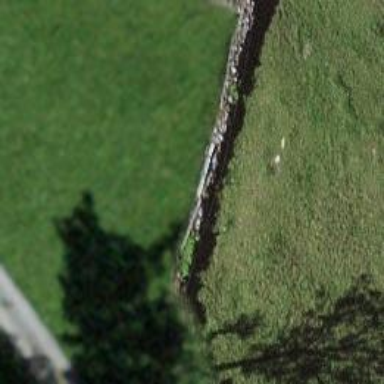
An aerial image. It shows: Wall made of dry stone.